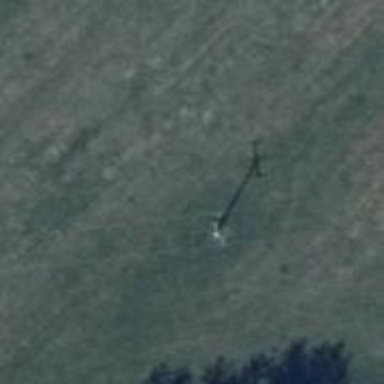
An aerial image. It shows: Power pole.